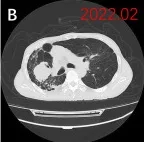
Chest CT findings. Chest CT showed persistent abnormalities before initiation of zimberelimab in February 2022.
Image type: radiology (ct)